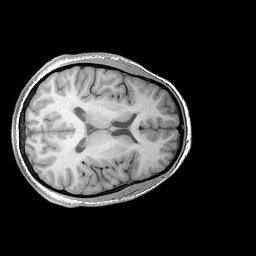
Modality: T1w
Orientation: axial
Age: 19
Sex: male
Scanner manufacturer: ge
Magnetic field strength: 3 T
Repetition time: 0.0073 s
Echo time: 0.003 s